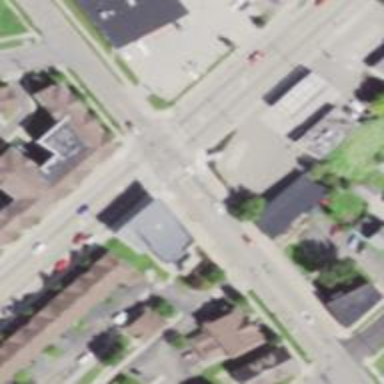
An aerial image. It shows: Marked road crossing.